Field crop: maize
Growth stage: 2
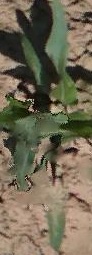
Species: maize